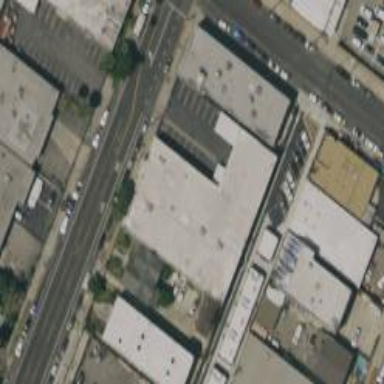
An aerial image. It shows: Industrial building.